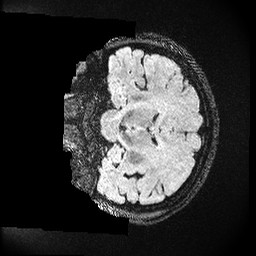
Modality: FLAIR
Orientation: coronal
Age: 39
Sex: female
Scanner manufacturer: ge
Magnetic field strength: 3 T
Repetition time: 4.802 s
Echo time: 0.1159 s